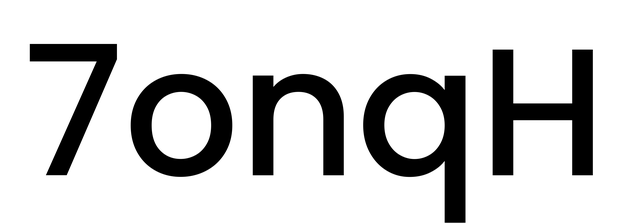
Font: Poppins-Medium